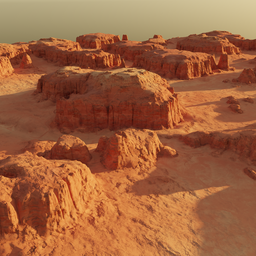
Label: nature